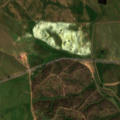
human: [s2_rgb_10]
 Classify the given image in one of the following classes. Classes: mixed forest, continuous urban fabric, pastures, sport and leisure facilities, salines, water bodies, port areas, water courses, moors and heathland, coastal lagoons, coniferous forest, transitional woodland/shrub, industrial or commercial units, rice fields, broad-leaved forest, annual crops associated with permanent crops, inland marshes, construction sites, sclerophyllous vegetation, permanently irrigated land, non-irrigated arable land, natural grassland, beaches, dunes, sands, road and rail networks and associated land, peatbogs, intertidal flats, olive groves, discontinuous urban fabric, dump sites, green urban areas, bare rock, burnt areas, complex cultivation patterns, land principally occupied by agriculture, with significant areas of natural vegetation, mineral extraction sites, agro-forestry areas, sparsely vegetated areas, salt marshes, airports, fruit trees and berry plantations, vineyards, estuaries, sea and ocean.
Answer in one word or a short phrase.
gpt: continuous urban fabric